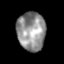
Tissue: lung
Cell type: Epithelial cells
Senescence score: 0.2425
Nuclear area (px): 1070
Mean DAPI intensity: 145.856